Field crop: maize
Growth stage: 1
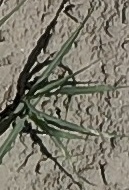
Species: sorghum